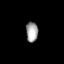
Tissue: lung
Cell type: Epithelial cells
Senescence score: 0.5552
Nuclear area (px): 238
Mean DAPI intensity: 159.139